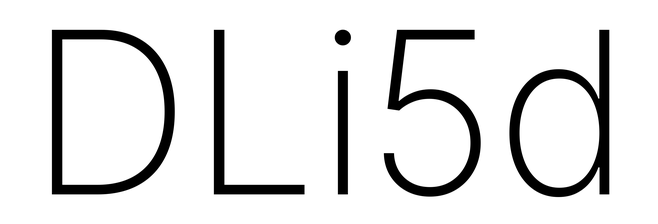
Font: Inter_ExtraLight